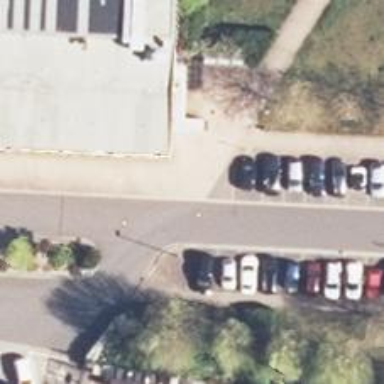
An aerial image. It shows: Paved footway.